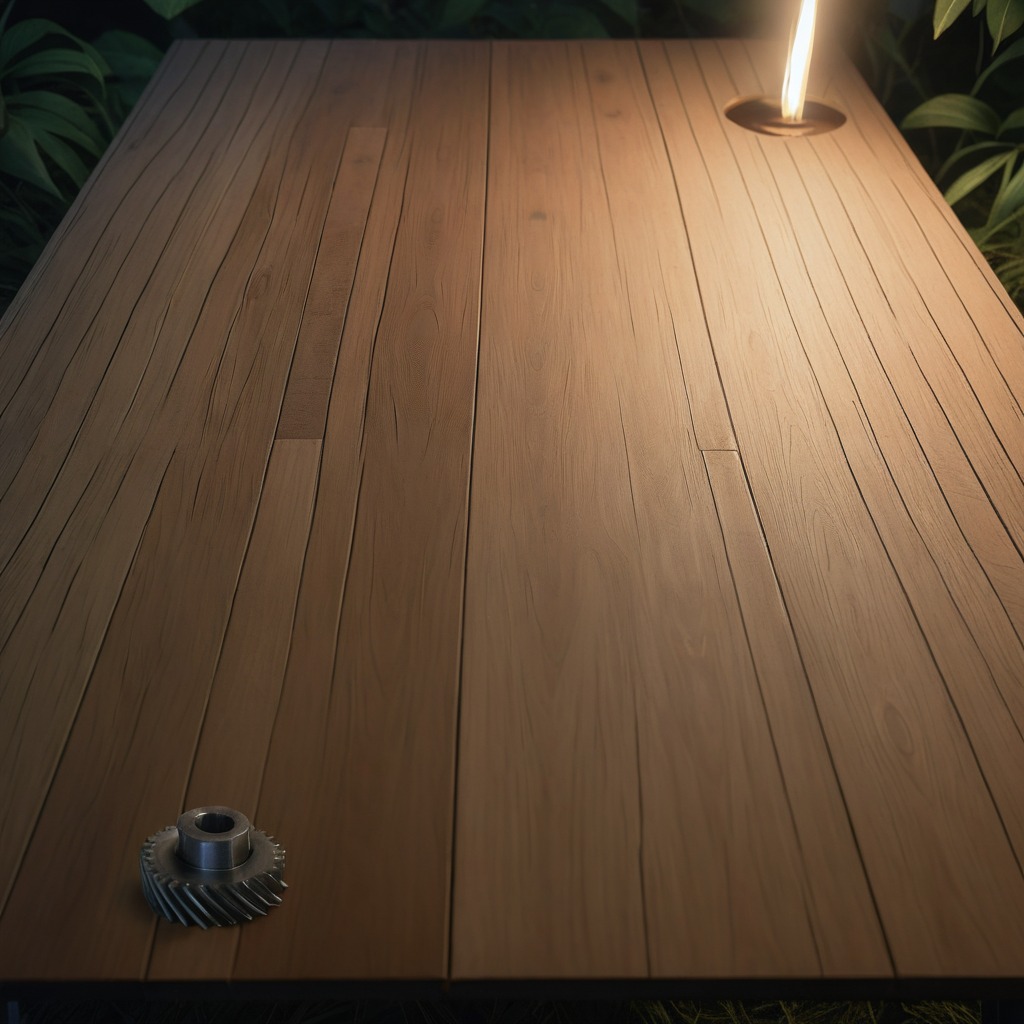
A steel gear with teeth is lying on a wooden table inside a jungle field workshop tent at night.